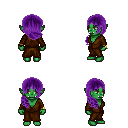
a pixel art fantasy rpg character, female body template, orc, green skin, brown robe, metal pants, purple right-swept hairstyle, bracelets, four views (front, back, left, right), 2x2 character sprite sheet, small pixel art, hard edges, no anti-aliasing